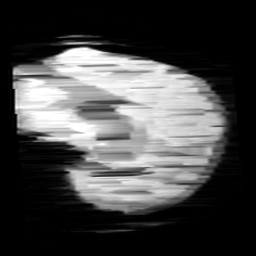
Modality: minIP
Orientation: sagittal
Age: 11
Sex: female
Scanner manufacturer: siemens
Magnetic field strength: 3 T
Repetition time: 0.027 s
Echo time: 0.02 s